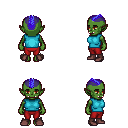
a pixel art fantasy rpg character, female body template, orc, green skin, teal sleeveless shirt, red pants, blue short mohawk hairstyle, maroon shoes, four views (front, back, left, right), 2x2 character sprite sheet, small pixel art, hard edges, no anti-aliasing